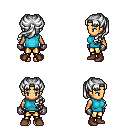
a pixel art fantasy rpg character, female body template, human, tanned skin, teal sleeveless shirt, gold greaves, white princess hairstyle, metal gloves, brown shoes, four views (front, back, left, right), 2x2 character sprite sheet, small pixel art, hard edges, no anti-aliasing